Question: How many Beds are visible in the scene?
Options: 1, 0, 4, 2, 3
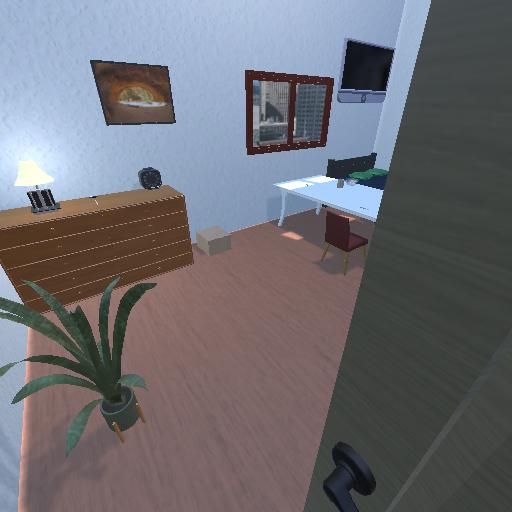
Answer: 1